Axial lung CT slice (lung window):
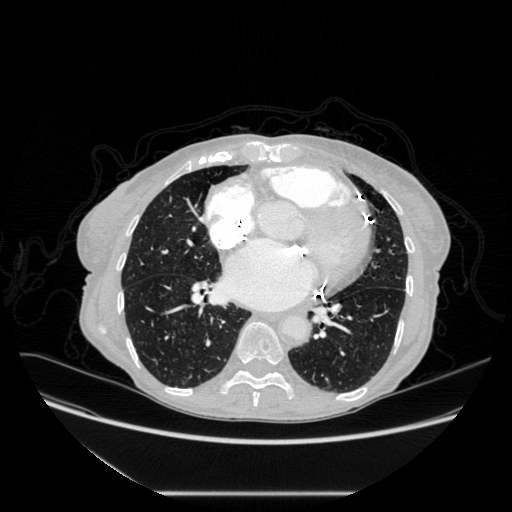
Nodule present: no